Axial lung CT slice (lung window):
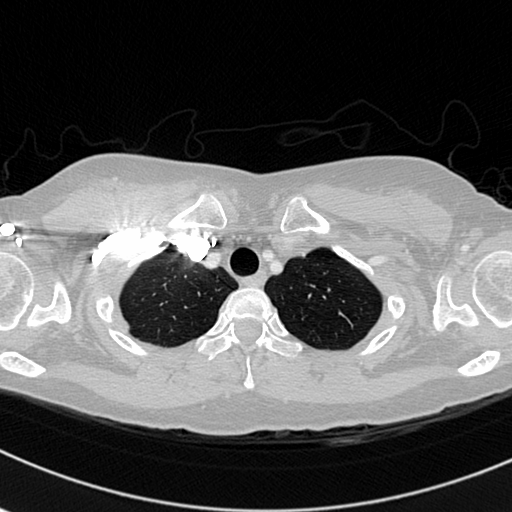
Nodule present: no